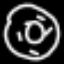
Label: donut